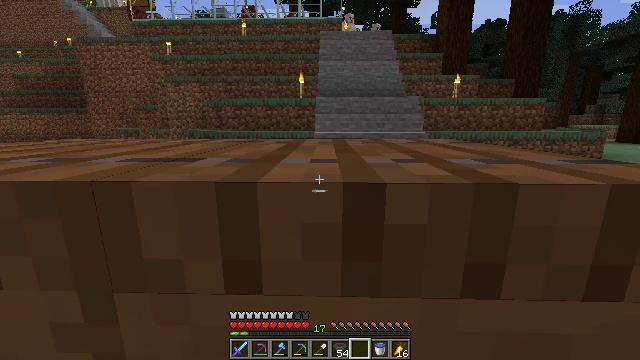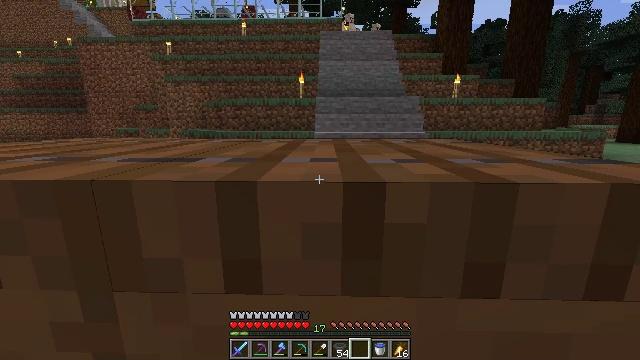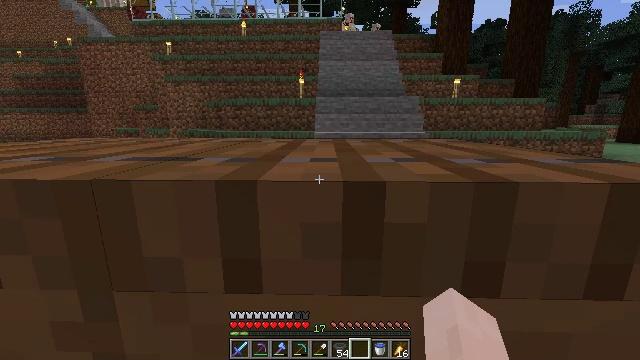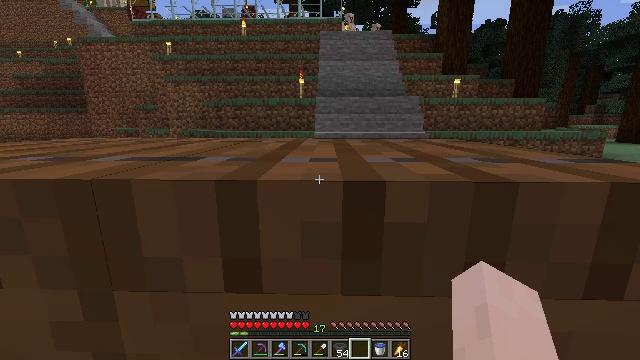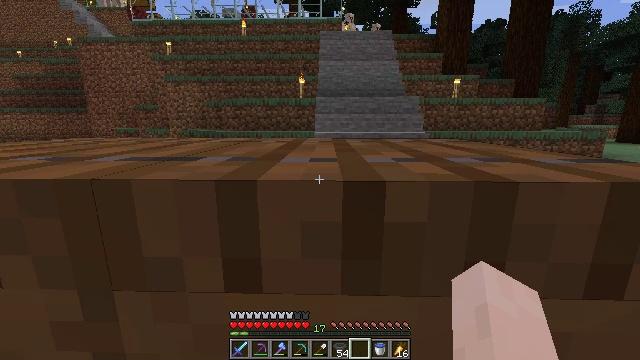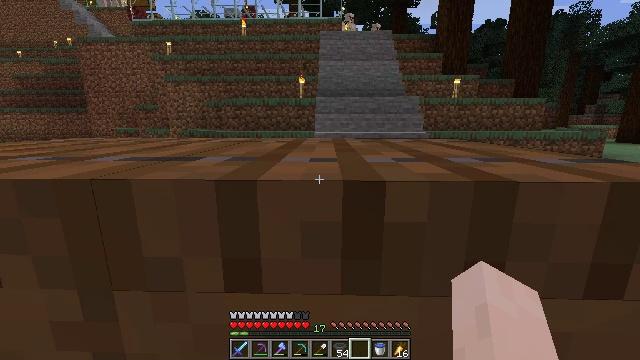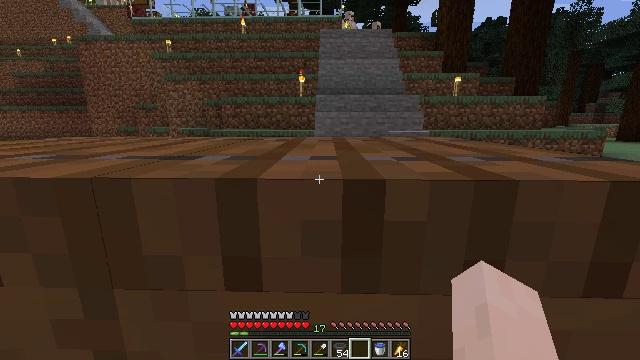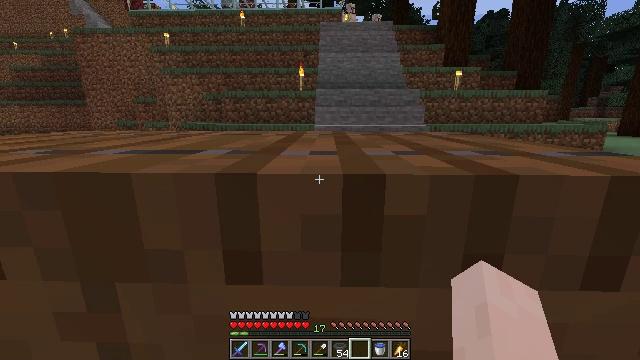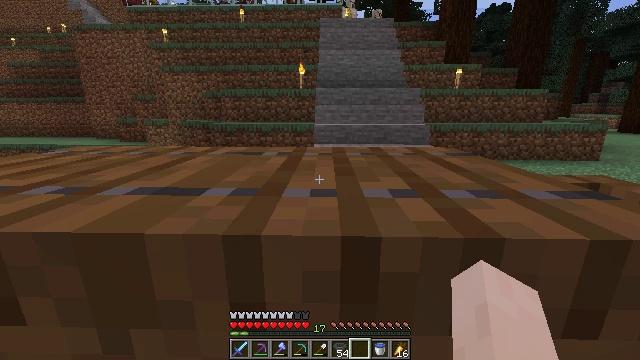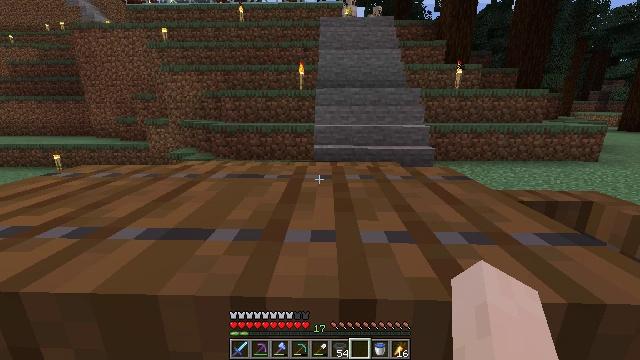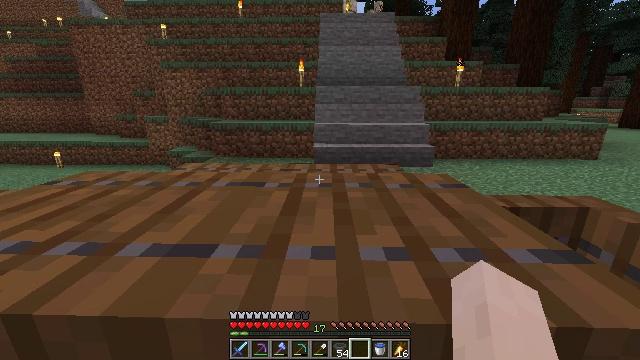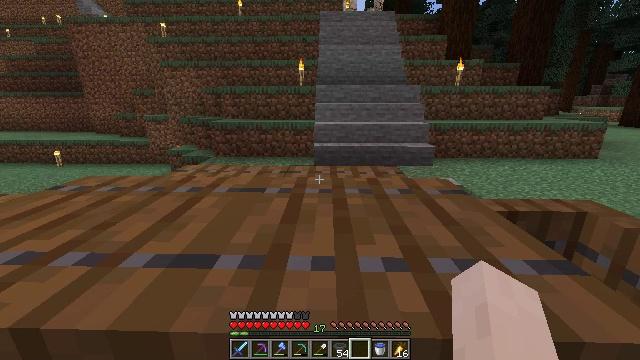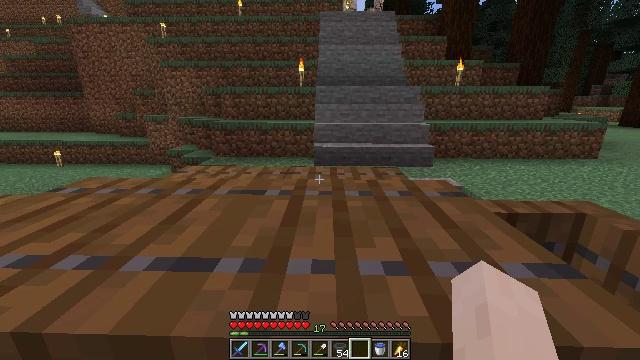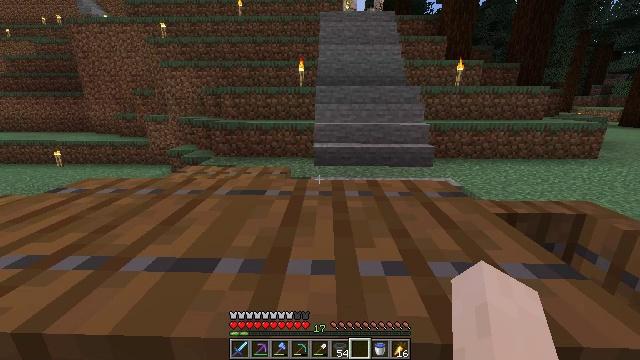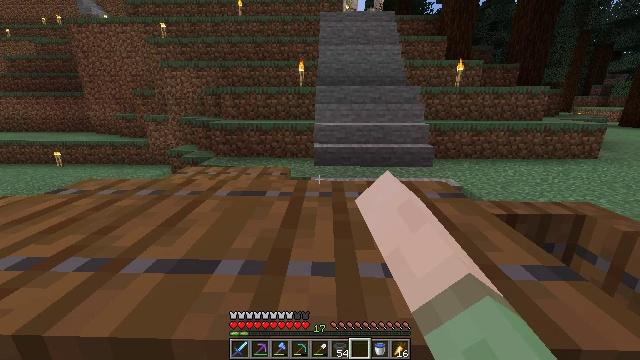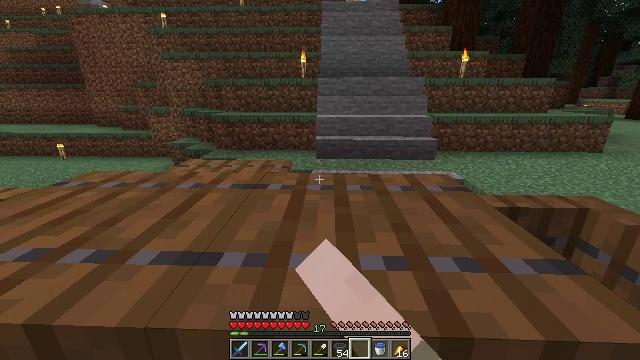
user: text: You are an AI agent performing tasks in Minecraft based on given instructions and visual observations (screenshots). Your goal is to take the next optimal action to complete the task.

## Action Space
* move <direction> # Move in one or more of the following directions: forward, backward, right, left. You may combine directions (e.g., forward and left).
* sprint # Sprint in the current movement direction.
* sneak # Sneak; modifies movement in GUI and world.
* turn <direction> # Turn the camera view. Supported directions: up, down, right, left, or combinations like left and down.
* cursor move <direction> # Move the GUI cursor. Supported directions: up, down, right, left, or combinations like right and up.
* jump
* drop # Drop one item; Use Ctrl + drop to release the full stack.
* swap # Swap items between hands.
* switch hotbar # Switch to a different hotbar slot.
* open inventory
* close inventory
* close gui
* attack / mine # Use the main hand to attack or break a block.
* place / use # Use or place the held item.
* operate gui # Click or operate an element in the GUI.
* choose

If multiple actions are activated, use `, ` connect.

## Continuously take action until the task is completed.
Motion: motion action
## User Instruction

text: Get spruce planks back into your inventory.
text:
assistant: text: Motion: sneak
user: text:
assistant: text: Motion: sneak
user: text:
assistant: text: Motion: sneak
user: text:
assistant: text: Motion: sneak
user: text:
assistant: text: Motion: sneak
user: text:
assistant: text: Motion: sneak
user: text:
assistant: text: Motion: turn down
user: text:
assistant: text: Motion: turn down
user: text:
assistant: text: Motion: no_op
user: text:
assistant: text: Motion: no_op
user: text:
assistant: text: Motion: no_op
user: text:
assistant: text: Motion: no_op
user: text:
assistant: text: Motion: use / place
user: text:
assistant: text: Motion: use / place
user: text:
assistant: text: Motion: turn down, use / place
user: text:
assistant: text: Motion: turn down
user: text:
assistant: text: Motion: turn left and down
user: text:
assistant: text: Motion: turn down
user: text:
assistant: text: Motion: no_op
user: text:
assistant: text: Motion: no_op
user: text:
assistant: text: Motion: no_op
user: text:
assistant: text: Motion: no_op
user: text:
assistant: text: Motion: no_op
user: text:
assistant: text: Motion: no_op
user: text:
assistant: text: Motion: no_op
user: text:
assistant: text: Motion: use / place
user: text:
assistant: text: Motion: use / place
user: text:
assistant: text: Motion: turn left, use / place
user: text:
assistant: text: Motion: turn left
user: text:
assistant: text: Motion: turn left